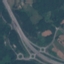
Label: Highway